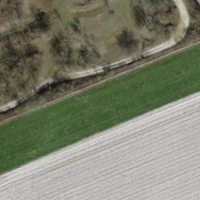
EUNIS habitat code: 52
Species observed at this site:
Pseudochorthippus parallelus
Chorthippus biguttulus